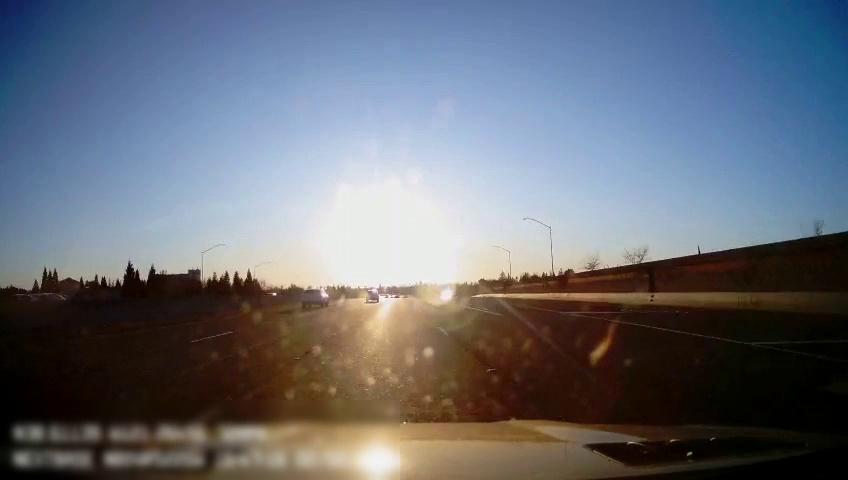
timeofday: Day
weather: Sunny
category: Drivable Space
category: Vehicles | SUV
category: Vehicles | Car
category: Vehicles | SUV
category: Lanes | Alternate Lane
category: Lanes | Alternate Lane
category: Lanes | Current Lane
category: Lanes | Alternate Lane
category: Lanes | Current Lane
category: Lanes | Alternate Lane